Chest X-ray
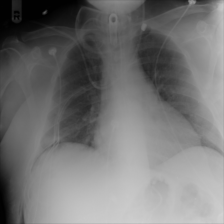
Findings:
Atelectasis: negative
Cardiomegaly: negative
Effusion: negative
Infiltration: negative
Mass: negative
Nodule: negative
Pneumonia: negative
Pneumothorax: negative
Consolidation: negative
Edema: negative
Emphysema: negative
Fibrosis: negative
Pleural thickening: negative
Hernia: negative